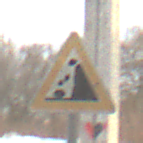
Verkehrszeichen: SteinschlagRechts
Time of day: MorningAfternoon
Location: Roofed (Suburban)
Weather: PartlyCloudy
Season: Winter
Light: Natural